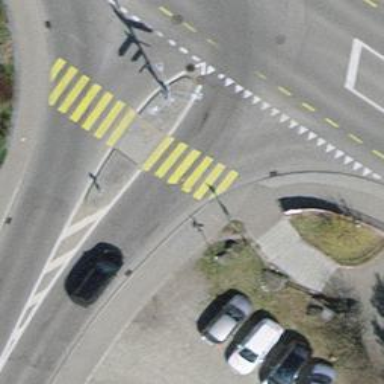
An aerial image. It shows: Marked footway crossing with island in the middle.